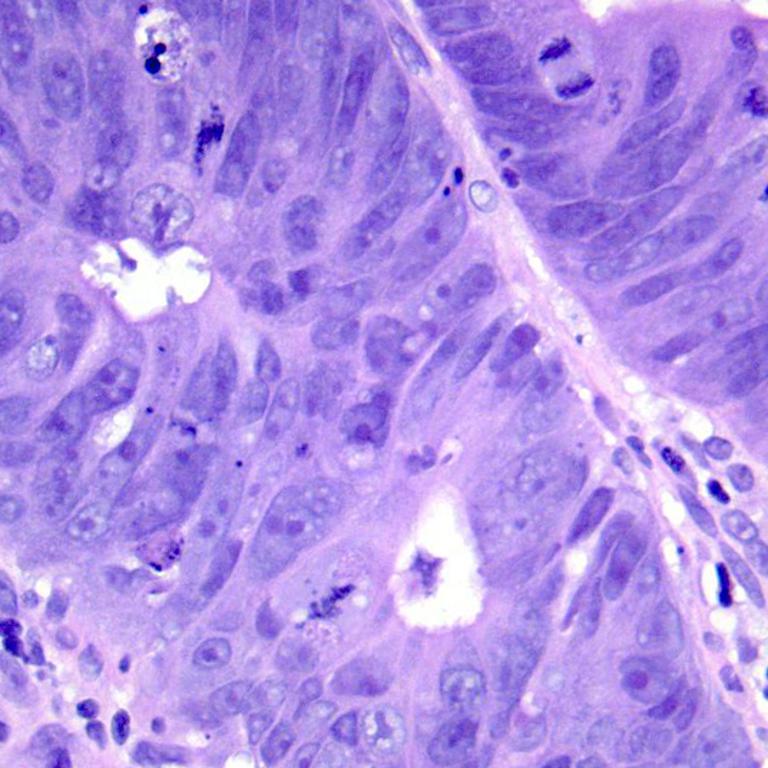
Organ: colon
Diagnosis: adenocarcinomas